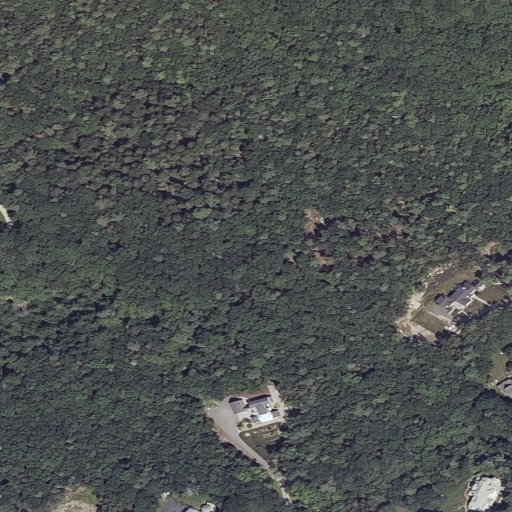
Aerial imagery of mountain in Maine named Casino Hill containing mixed forest, evergreen forest, woody wetlands, deciduous forest, herbaceous wetlands, low intensity development, open development, and medium intensity development